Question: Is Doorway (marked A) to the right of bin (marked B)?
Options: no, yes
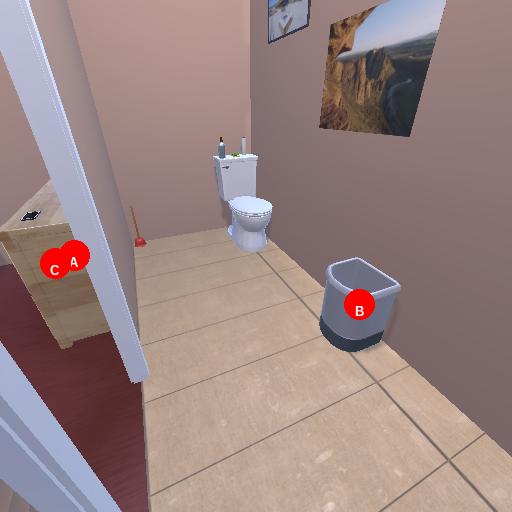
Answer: no